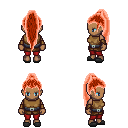
a pixel art fantasy rpg character, female body template, human, dark skin, leather chest armor, red pants, red extra-long topknot hairstyle, cloth bracers, gray slippers, four views (front, back, left, right), 2x2 character sprite sheet, small pixel art, hard edges, no anti-aliasing